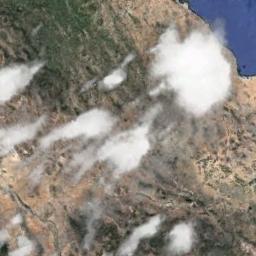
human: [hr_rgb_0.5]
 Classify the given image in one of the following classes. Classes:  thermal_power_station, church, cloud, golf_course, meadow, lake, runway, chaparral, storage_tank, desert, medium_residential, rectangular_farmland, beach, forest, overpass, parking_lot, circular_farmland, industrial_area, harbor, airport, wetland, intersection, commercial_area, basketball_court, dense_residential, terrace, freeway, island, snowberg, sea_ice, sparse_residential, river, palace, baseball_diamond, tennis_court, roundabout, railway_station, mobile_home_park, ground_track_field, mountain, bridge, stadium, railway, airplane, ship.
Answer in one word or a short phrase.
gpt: cloud